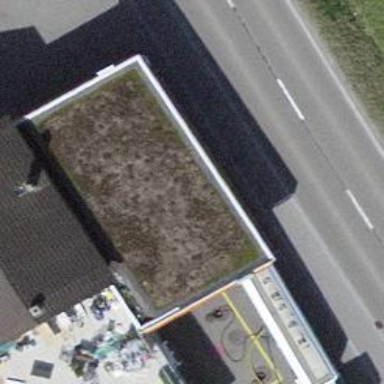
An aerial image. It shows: Fuel station.